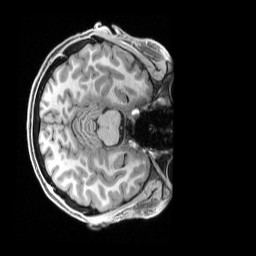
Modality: T1w
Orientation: axial
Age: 24
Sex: male
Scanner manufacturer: siemens
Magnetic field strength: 3 T
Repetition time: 2.5 s
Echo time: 0.00296 s